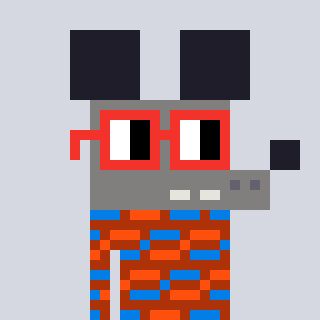
a pixel art character with square red glasses, a mouse-shaped head and a hotbrown-colored body on a cool background